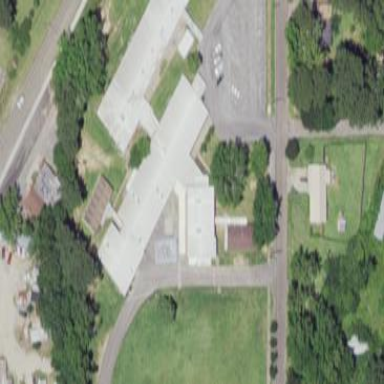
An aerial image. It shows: School building.